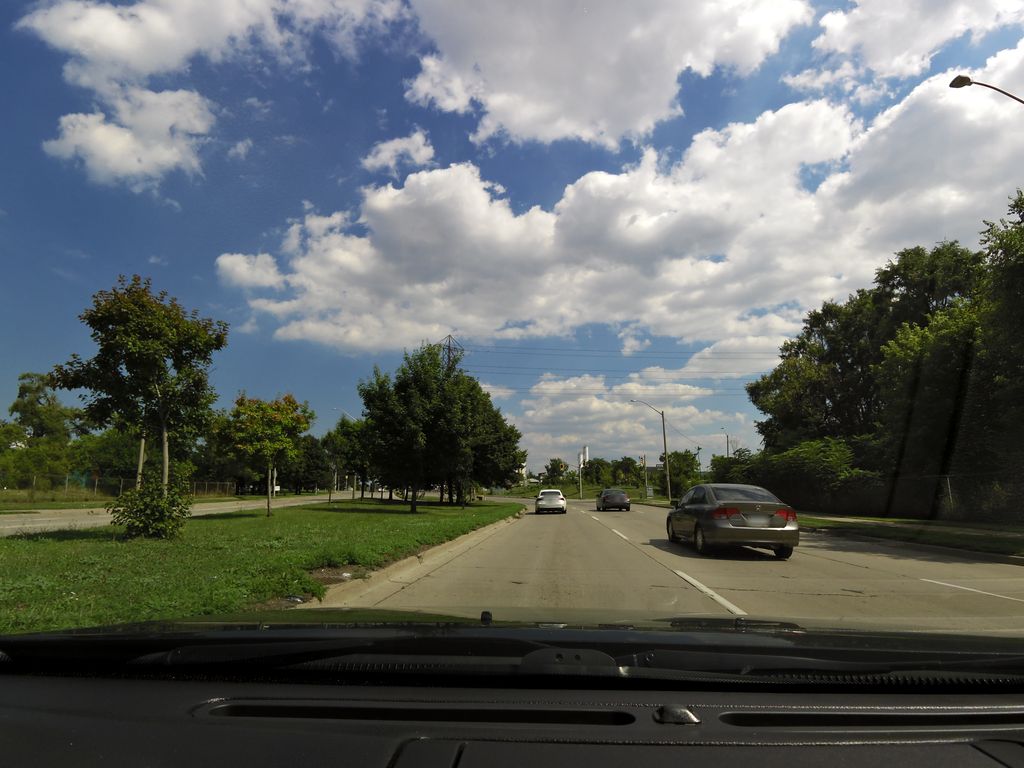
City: hamilton